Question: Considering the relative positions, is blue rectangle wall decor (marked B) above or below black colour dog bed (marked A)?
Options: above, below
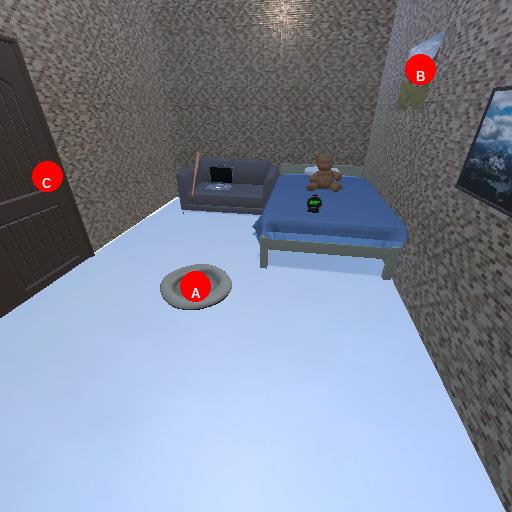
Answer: above